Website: crate-barrel
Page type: billing-address
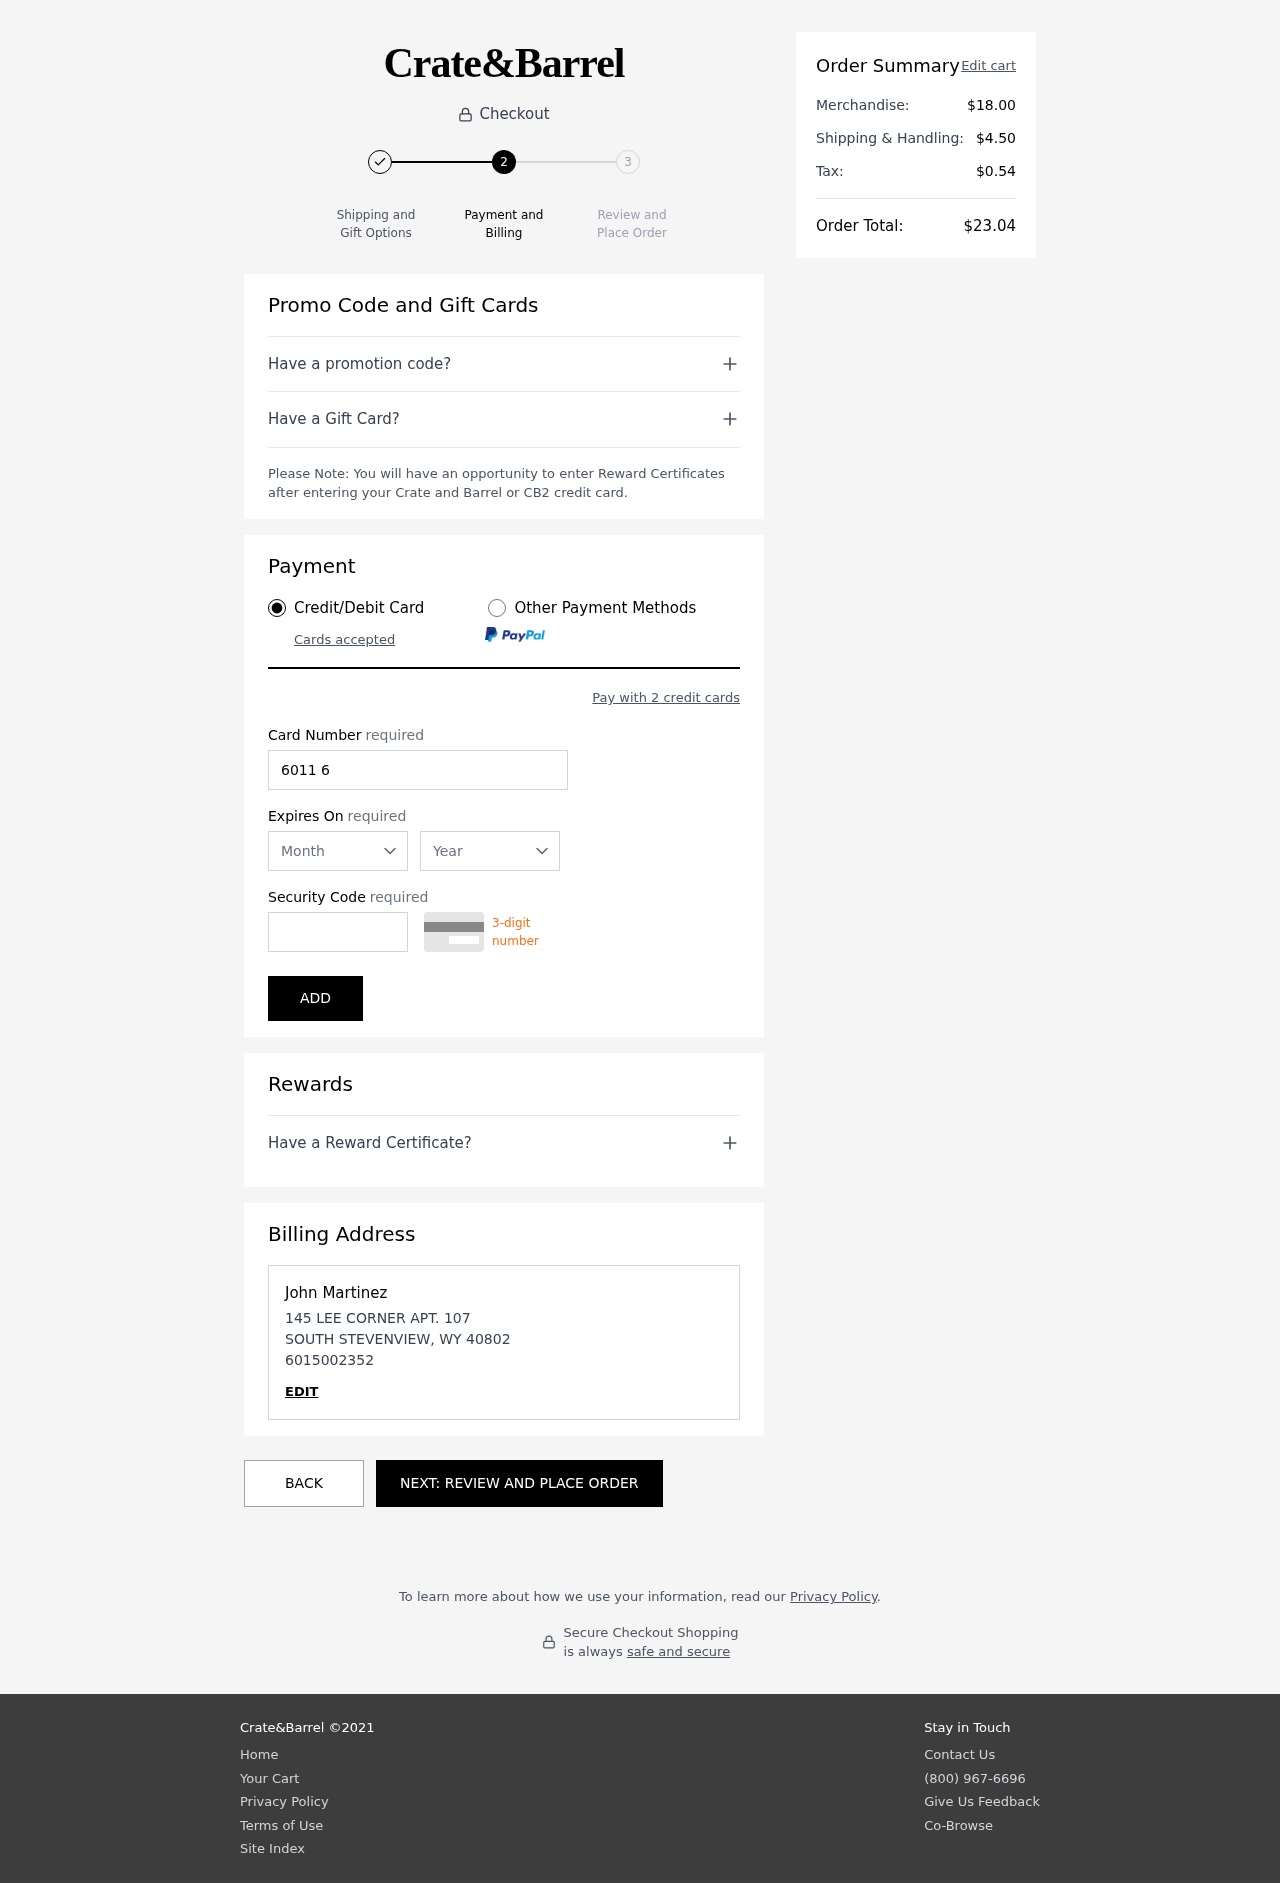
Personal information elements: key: PII_CARD_CVV
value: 372
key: PII_CARD_EXPIRY_MONTH
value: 11
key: PII_CARD_EXPIRY_YEAR
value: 28
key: PII_CARD_NUMBER
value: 6011 6676 2307 7468
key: PII_CITY
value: SOUTH STEVENVIEW
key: PII_FULLNAME
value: John Martinez
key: PII_PHONE
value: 6015002352
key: PII_POSTCODE
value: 40802
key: PII_STATE_ABBR
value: WY
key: PII_STREET
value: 145 LEE CORNER APT. 107
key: PII_FIRSTNAME
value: John
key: PII_LASTNAME
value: Martinez
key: PII_PHONE_LINE
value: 2352
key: PII_PHONE_SUFFIX
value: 2352
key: PII_POSTCODE_FULL
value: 40802
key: PII_PHONE2
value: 6015002352
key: PII_PHONE3
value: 6015002352
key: PII_FULLNAME2
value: John Martinez
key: PII_FULLNAME3
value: John Martinez
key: PII_FIRSTNAME2
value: John
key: PII_FIRSTNAME3
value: John
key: PII_LASTNAME2
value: Martinez
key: PII_LASTNAME3
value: Martinez
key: PII_FIRSTNAME_DERIVED
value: John
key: PII_LASTNAME_DERIVED
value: Martinez
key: PII_PHONE_NUMERIC
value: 6015002352
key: PII_PHONE_LINE_NUMERIC
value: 2352
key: PII_PHONE_SUFFIX_NUMERIC
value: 2352
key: PII_POSTCODE_NUMERIC
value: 40802
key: PII_PHONE2_NUMERIC
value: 6015002352
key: PII_PHONE3_NUMERIC
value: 6015002352
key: PII_FULLNAME_DERIVED
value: John Martinez
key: PII_NAME_FULL_DERIVED
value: John Martinez
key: PII_PHONE_DIGITS
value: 6015002352
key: PII_PHONE_LAST4
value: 2352
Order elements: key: ORDER_SUBTOTAL
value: $18.00
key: ORDER_SHIPPING_COST
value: $4.50
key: ORDER_TAX
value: $0.54
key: ORDER_TOTAL
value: $23.04